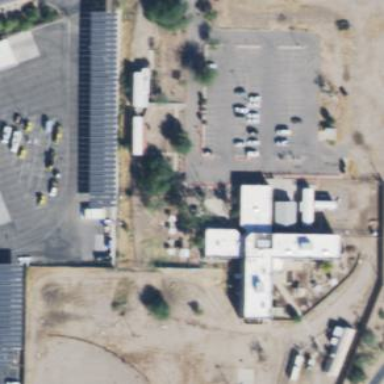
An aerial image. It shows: Prison.